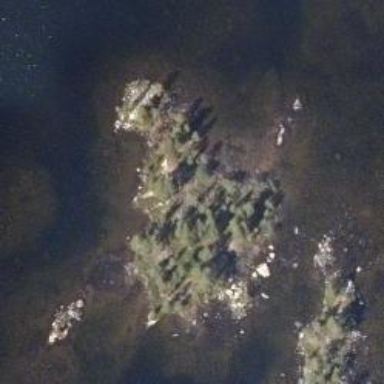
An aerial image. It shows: Islet.